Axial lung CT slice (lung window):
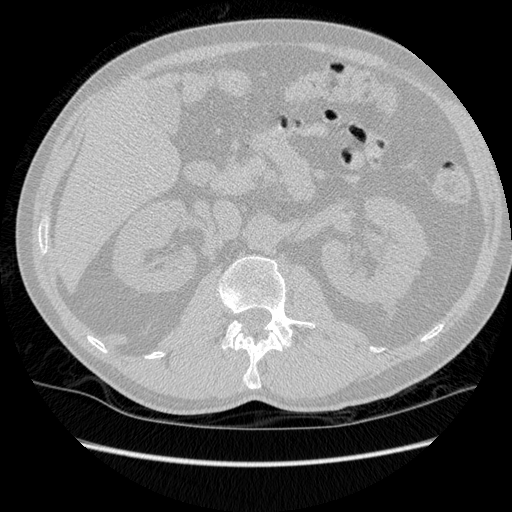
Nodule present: no